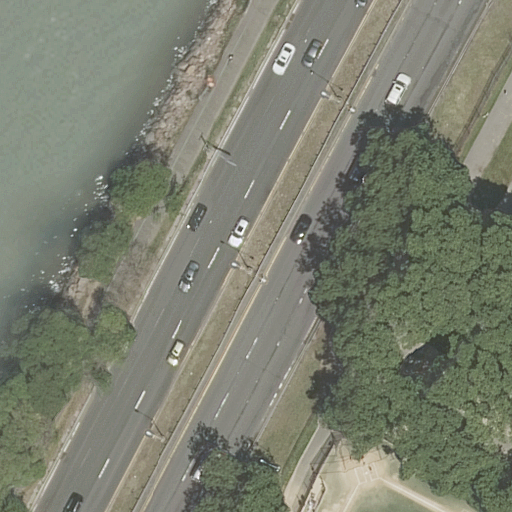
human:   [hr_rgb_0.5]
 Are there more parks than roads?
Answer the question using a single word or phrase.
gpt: no

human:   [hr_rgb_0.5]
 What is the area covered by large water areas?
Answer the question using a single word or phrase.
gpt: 1599m2

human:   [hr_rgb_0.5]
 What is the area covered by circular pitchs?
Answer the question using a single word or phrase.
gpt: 0m2

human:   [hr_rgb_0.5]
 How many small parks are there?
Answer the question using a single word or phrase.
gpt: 0

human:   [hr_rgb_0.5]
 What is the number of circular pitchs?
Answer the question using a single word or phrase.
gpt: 0

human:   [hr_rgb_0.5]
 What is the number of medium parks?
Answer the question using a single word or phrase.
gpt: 0

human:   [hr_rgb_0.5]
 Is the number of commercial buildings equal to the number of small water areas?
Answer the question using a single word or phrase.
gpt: yes

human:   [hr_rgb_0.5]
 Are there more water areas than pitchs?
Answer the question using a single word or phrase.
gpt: no

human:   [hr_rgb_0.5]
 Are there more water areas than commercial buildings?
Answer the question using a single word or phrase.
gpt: yes

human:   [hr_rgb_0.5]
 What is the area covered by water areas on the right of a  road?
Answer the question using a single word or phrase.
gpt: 0m2

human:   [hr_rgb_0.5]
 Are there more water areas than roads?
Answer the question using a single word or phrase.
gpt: no

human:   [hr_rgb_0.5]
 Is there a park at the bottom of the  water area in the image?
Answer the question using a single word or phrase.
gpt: no

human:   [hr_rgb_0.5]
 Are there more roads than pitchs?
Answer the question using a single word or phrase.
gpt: yes

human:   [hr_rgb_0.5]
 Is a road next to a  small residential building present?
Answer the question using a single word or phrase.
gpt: no

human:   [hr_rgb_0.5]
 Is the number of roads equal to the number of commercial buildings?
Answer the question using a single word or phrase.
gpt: no

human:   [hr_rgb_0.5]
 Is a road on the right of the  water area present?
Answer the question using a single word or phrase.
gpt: yes

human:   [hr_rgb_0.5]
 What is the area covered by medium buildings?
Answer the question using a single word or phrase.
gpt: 0m2

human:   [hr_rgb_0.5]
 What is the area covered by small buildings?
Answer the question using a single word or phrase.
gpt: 0m2

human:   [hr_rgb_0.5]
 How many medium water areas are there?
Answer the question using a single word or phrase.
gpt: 0

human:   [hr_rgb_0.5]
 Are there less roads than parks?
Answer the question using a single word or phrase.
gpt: no

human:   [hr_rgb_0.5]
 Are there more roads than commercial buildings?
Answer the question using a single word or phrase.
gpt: yes

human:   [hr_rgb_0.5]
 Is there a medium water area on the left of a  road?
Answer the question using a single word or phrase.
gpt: no

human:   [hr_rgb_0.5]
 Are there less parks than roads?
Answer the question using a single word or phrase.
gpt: yes

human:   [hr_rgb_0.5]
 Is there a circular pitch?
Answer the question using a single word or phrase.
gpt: no

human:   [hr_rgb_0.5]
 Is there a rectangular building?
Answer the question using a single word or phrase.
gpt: no

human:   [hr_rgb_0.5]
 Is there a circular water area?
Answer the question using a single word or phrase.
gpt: no

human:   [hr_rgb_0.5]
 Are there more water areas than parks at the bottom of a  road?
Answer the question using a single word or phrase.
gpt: yes

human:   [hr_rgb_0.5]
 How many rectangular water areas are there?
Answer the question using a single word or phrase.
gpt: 1

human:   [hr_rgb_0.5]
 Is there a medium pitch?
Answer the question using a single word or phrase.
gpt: no

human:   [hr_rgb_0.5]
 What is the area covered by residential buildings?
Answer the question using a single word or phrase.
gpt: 0m2

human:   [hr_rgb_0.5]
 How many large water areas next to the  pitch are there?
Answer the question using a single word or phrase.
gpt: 1

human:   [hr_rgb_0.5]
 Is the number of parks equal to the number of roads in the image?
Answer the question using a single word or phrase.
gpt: no

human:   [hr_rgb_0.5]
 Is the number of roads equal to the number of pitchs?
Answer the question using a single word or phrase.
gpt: no

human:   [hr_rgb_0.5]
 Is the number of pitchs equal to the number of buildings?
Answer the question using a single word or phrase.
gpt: no

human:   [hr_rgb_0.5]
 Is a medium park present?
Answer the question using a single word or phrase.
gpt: no

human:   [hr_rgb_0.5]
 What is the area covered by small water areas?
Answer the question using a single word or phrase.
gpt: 0m2